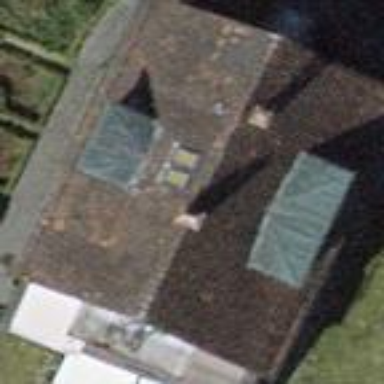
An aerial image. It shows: The building has gabled roof.